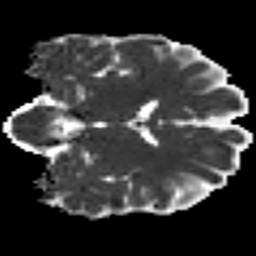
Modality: MD
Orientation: coronal
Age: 26
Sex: male
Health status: ill
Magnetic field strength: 3 T
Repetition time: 9 s
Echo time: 0.093 s